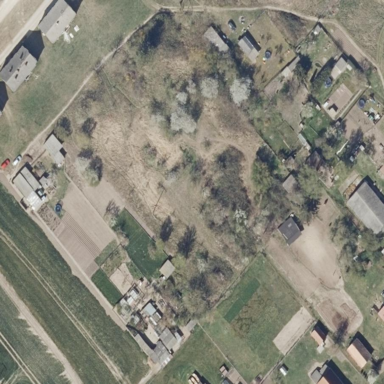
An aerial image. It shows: Allotments area.